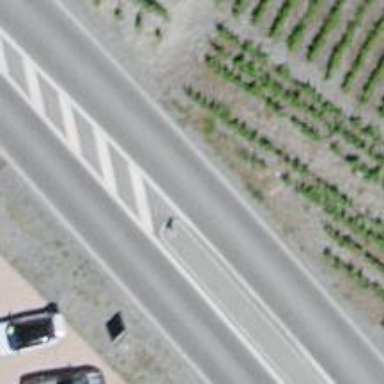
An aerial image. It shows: Tertiary road with asphalt surface.